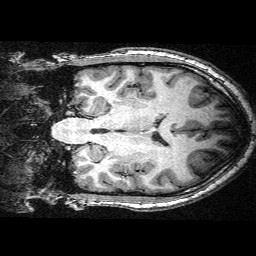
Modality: T1w
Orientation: coronal
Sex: male
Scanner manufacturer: siemens
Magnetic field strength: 3 T
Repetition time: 2.3 s
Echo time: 0.00336 s